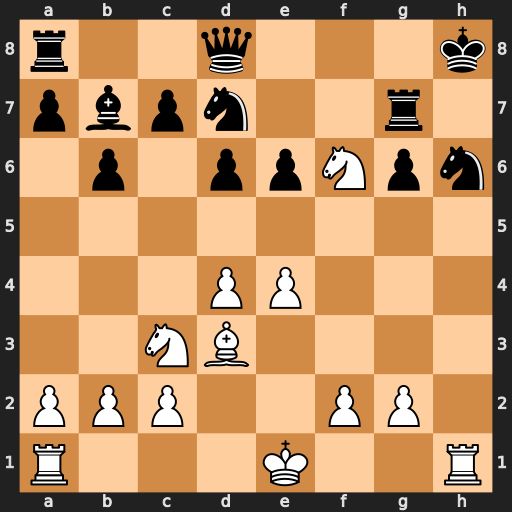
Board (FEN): r2q3k/pbpn2r1/1p1ppNpn/8/3PP3/2NB4/PPP2PP1/R3K2R
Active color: w
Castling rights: KQ
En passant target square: -
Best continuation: Rxh6+ Rh7 Rxh7#